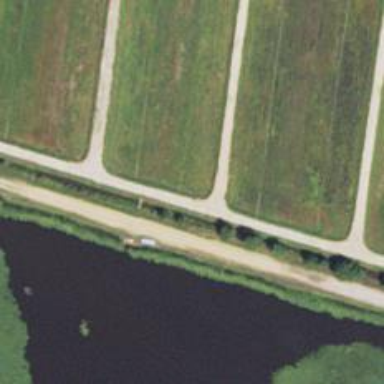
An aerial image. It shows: Canal.